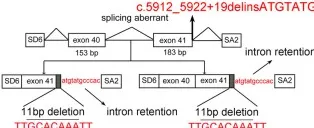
Pathogenic analysis of the hemizygous splicing mutation in DMD by minigene assay. (B) Schematic of the splicing models in this DMD mutation.
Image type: chart (chart)